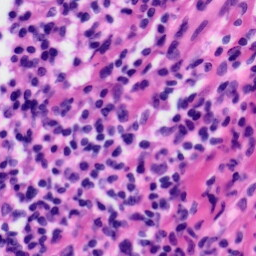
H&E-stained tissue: Tonsil